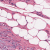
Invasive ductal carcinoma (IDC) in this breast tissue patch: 1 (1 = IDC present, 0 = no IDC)